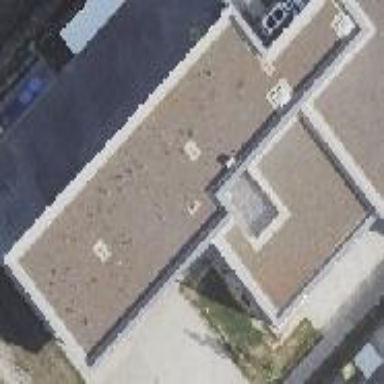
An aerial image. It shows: Flat-roofed commercial building.